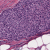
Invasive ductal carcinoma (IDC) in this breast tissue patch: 1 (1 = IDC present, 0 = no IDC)